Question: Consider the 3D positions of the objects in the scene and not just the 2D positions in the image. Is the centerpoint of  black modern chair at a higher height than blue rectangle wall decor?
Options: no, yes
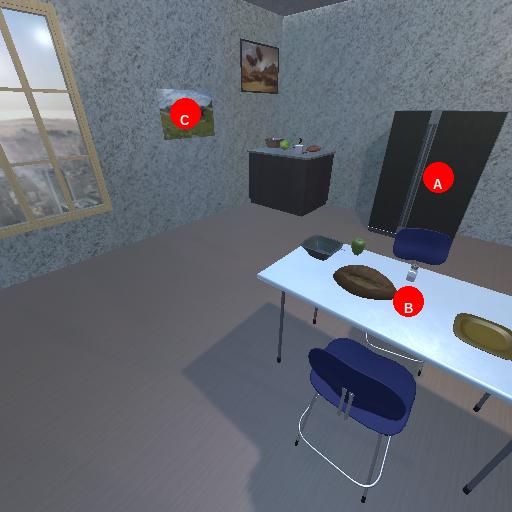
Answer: no